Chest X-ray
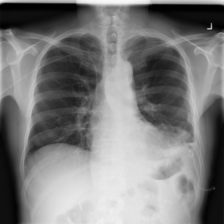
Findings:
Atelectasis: negative
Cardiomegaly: negative
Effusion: negative
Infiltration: positive
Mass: negative
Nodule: negative
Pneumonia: negative
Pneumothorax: positive
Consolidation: negative
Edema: negative
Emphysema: negative
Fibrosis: negative
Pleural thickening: negative
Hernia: negative